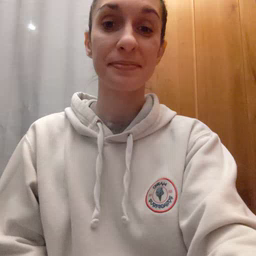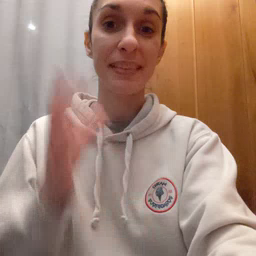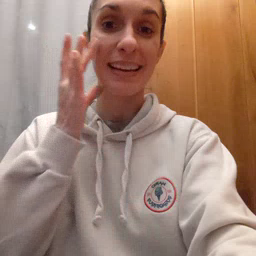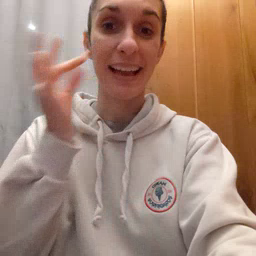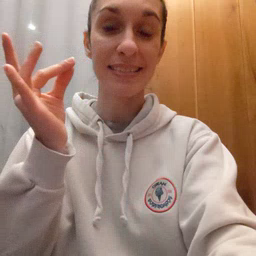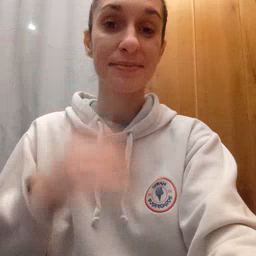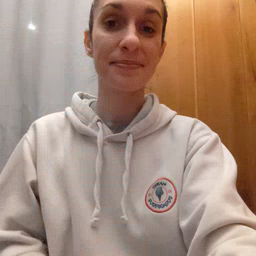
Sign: cat